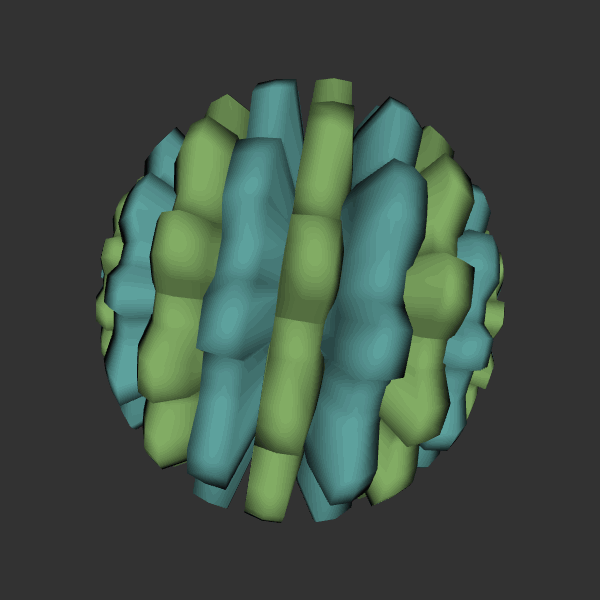
Background: dark